Interaction volume radius: 5 \u00c5
Interaction volume height: 25 \u00c5
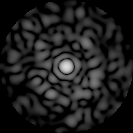
Disorder parameter: 0.8117